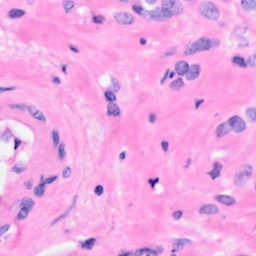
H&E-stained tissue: Breast